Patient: sex M, age 31
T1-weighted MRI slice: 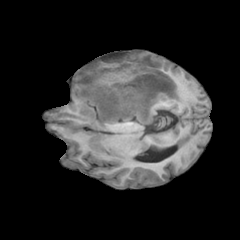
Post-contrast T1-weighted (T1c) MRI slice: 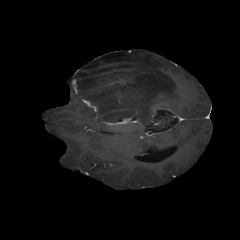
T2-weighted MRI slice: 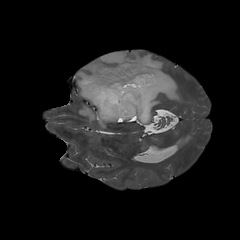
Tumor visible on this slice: yes
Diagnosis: Astrocytoma, IDH-mutant
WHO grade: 3